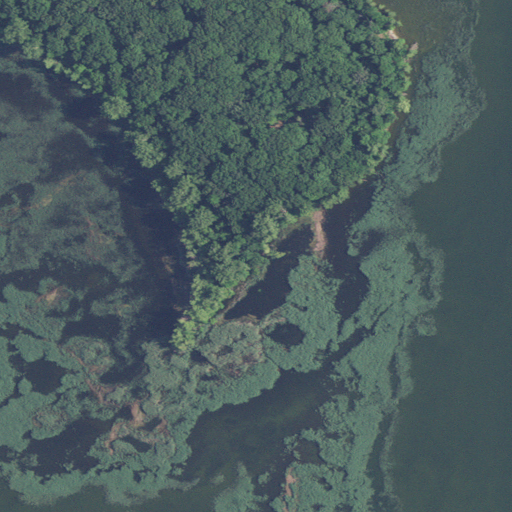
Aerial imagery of island in Michigan named North Island containing herbaceous wetlands, open water, deciduous forest, barren land, woody wetlands, evergreen forest, and grassland